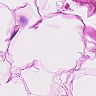
Metastatic tissue present: no